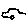
Label: car